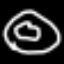
Label: donut